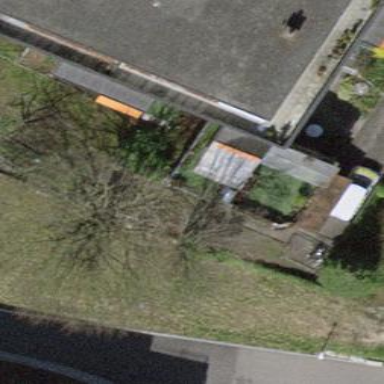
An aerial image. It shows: Hut.